Question: I'm developing a <URL> that are used by request.
In other projects I use <URL> that, besides many other useful info, provides me with the list of templates the request used for displaying the page.

This list is surprisingly helpful when in have more than 600 templates that forms a intricate template web and I need to change a '<br />' to a '<p></p>' in one of them.
Well I don't expect anything as nice as this for Struts2, just a raw list of 'LOG.debug(<template>);' will make my work so much easier.
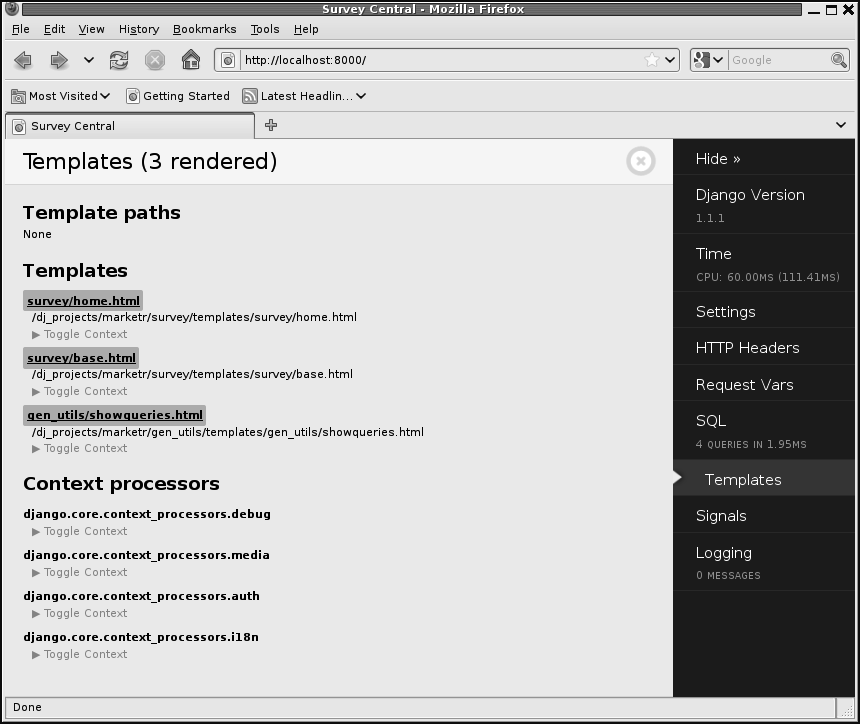
Answer: Ok, I read some <URL> and made the following class:
'''
package x;
import java.util.Map;
import org.apache.commons.logging.Log;
import org.apache.commons.logging.LogFactory;
import org.apache.struts2.ServletActionContext;
import com.opensymphony.xwork2.ActionInvocation;
import com.opensymphony.xwork2.config.entities.ResultConfig;
import com.opensymphony.xwork2.interceptor.AbstractInterceptor;
import com.opensymphony.xwork2.interceptor.PreResultListener;
public class TemplatesDebugInterceptor extends AbstractInterceptor {
private static final long serialVersionUID = 4030044344066761593L;
Log log = LogFactory.getLog(TemplatesDebugInterceptor.class);
@Override
public String intercept(ActionInvocation invocation) throws Exception {
try {
if (ServletActionContext.getActionMapping() != null) {
String className = invocation.getAction().getClass().getCanonicalName();
String methodName = ServletActionContext.getActionMapping().getMethod();
log.info("===========================");
log.info(className+"."+methodName);
}
invocation.addPreResultListener(new PreResultListener() {
public void beforeResult(ActionInvocation invocation,String resultCode) {
Map<String, ResultConfig> resultsMap = invocation.getProxy().getConfig().getResults();
ResultConfig finalResultConfig = resultsMap.get(resultCode);
log.info(finalResultConfig.getParams());
}
});
} catch (Exception e) {
log.error("[ERROR] Could not list templates: ", e);
}
return invocation.invoke();
}
}
'''
Added this to struts.xml:
'''
<interceptors>
<interceptor name="templates" class="x.TemplatesDebugInterceptor" />
(...)
<interceptor-stack name="defaultStackBizgov">
<interceptor-ref name="templates"/>
(...)
'''
And it's done!:
'''
13:52:00,279 INFO [STDOUT] [INFO] (http-0.0.0.0-8080-7) TemplatesDebugInterceptor - x.ProcedureDetailsAction.validateSubmitPublication
13:52:00,357 INFO [STDOUT] [INFO] (http-0.0.0.0-8080-7) TemplatesDebugInterceptor - {location=/WEB-INF/jsp/indexPage.jsp}
13:52:00,763 INFO [STDOUT] [INFO] (http-0.0.0.0-8080-7) TemplatesDebugInterceptor - {location=/WEB-INF/jsp/publicationView.jsp}
'''
I will update this post if I find out some extra useful output.